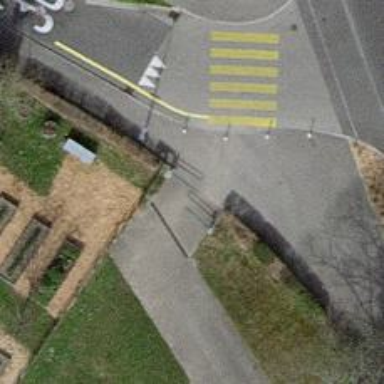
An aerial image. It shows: Cycle barrier.